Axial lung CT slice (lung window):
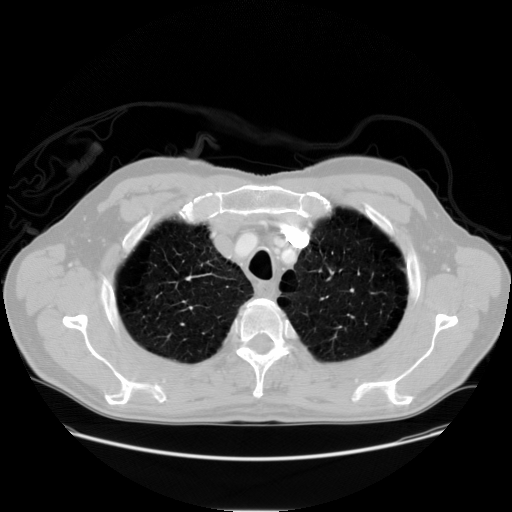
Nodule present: no